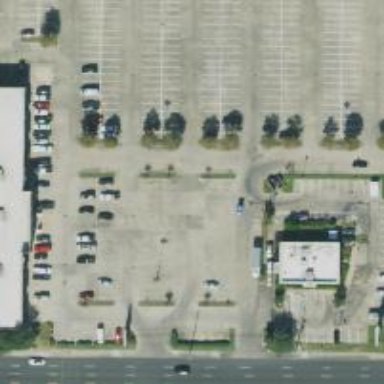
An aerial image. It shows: Parking space is available.